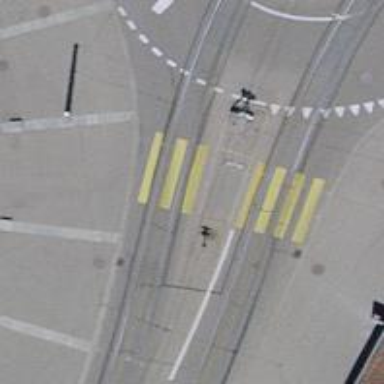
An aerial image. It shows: Kerb barrier.